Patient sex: M
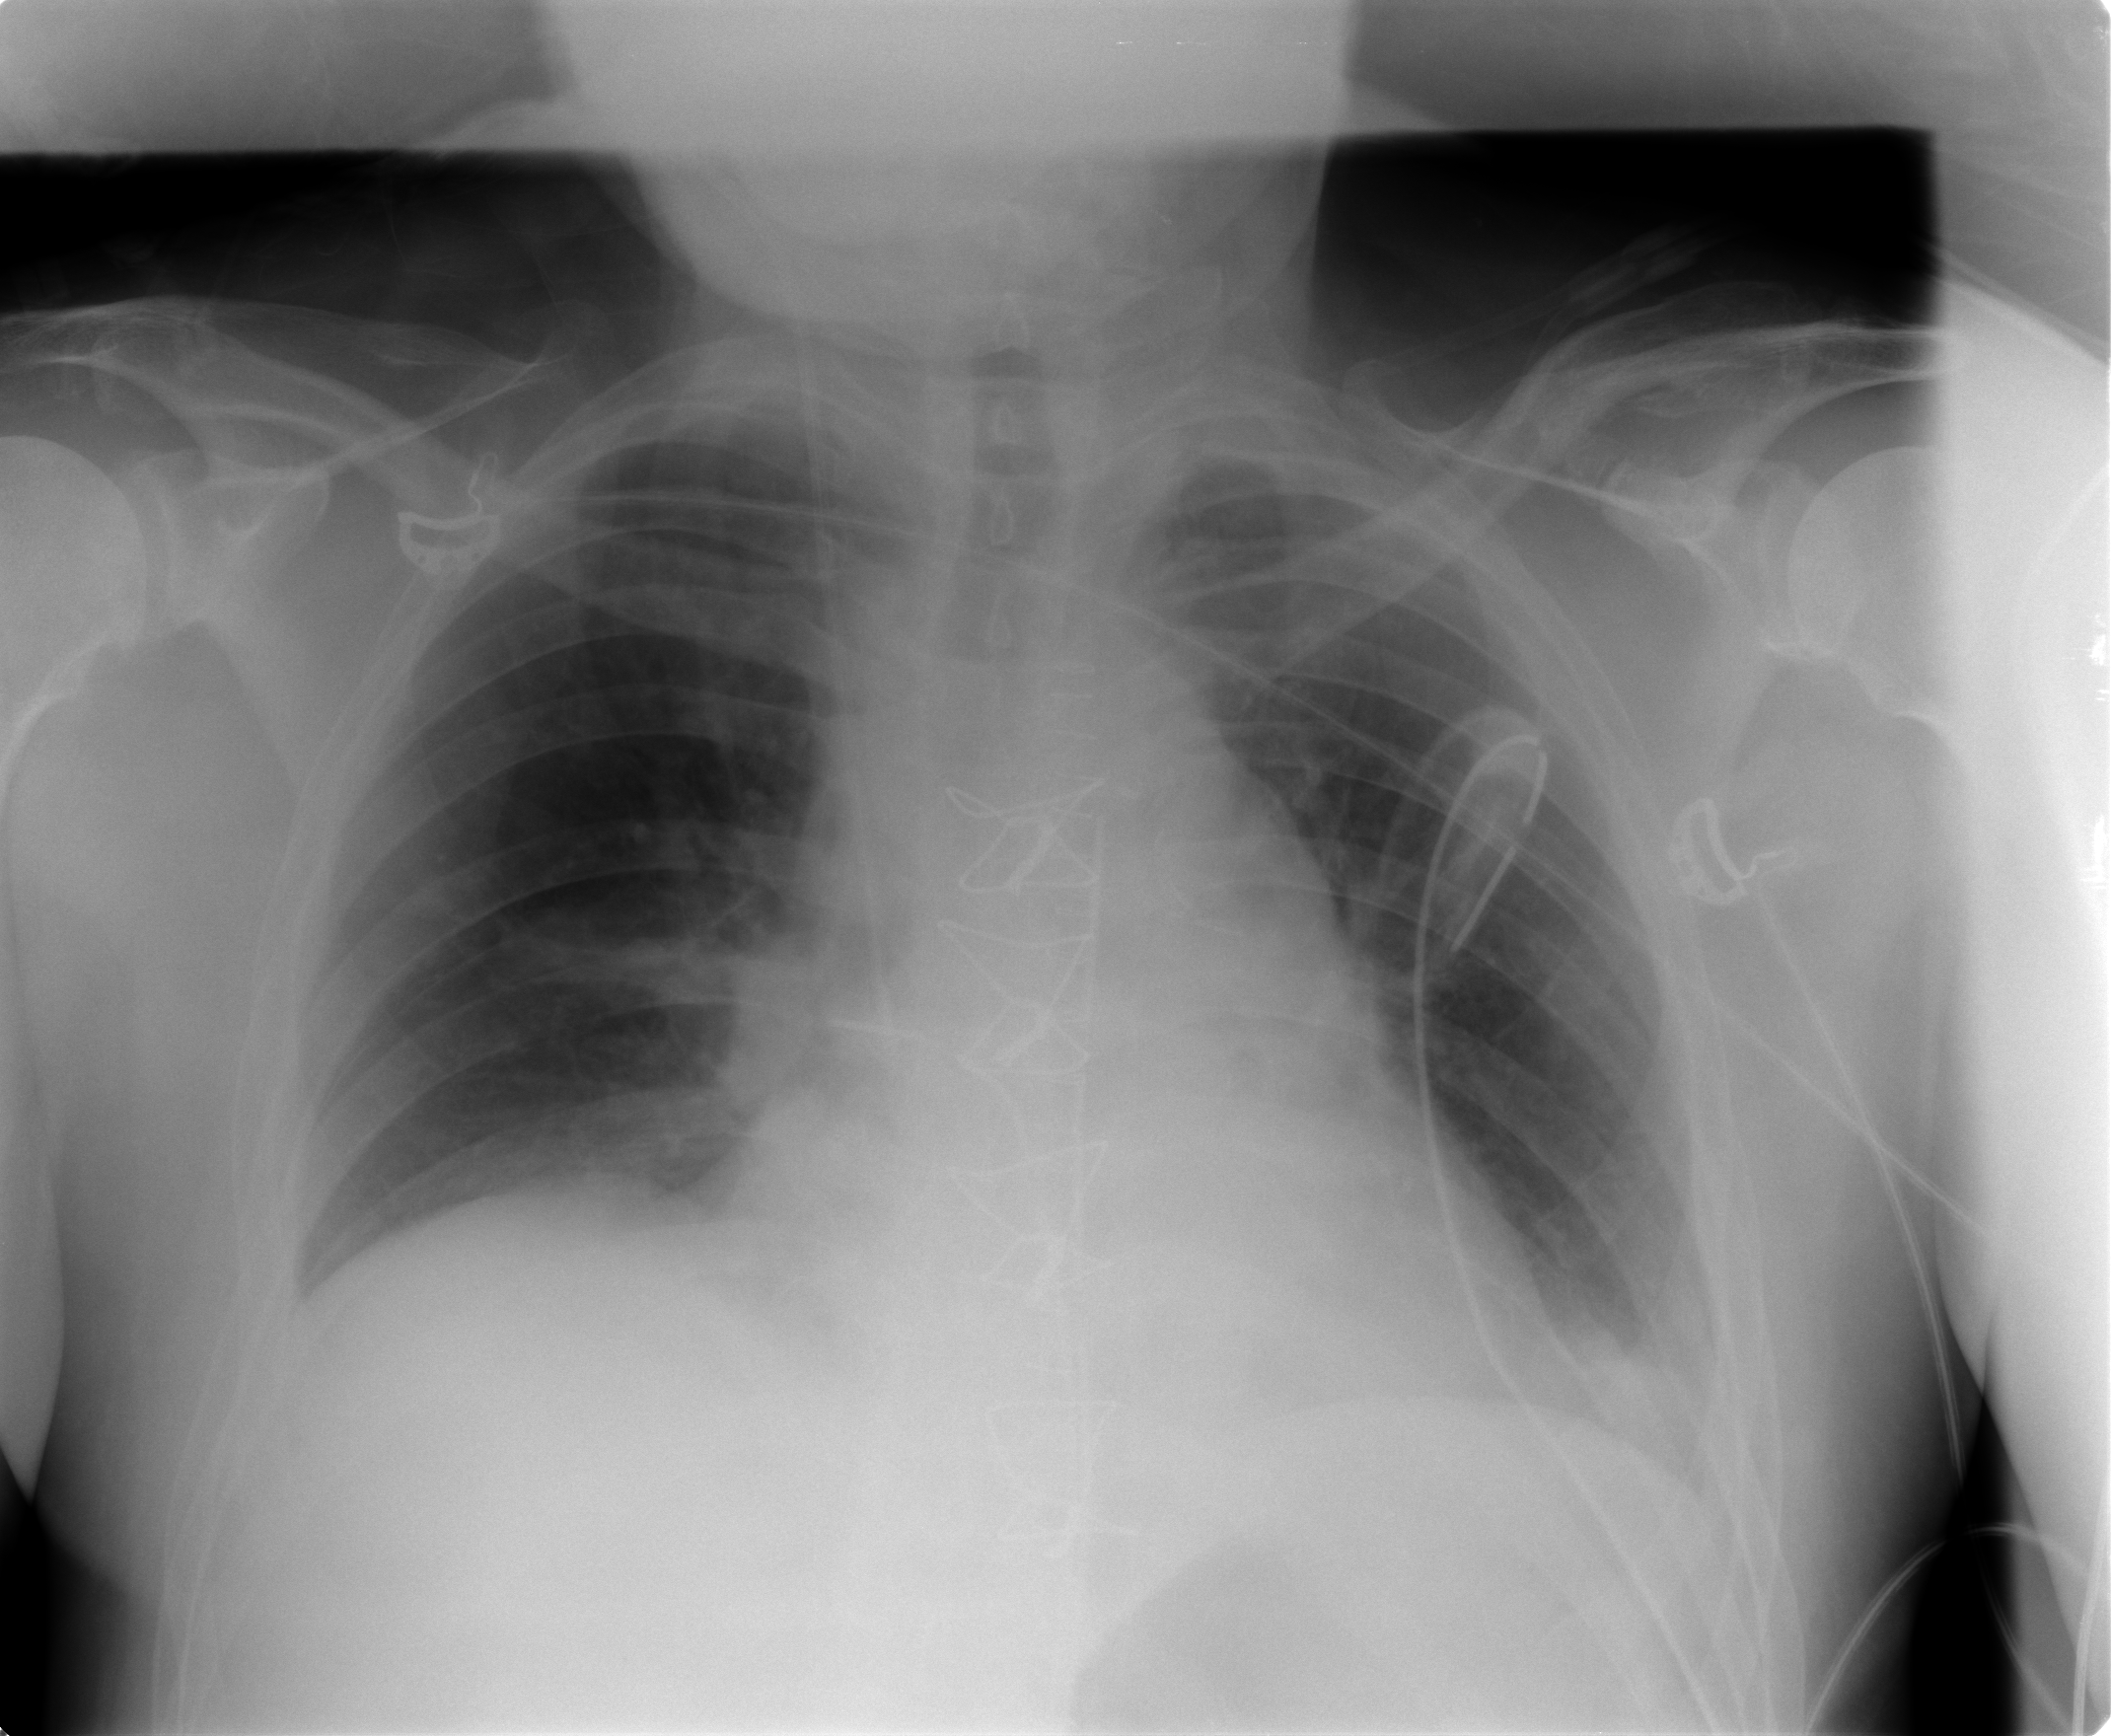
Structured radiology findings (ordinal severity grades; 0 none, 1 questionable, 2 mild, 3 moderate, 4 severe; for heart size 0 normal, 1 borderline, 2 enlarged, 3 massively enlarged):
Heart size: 2
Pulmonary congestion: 0
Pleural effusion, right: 0
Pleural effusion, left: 0
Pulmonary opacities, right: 0
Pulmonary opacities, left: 0
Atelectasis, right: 1
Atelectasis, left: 0